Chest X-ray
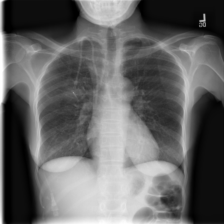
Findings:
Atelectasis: negative
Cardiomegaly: negative
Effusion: negative
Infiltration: positive
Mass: negative
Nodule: negative
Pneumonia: negative
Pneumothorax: negative
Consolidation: negative
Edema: negative
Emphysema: negative
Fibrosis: negative
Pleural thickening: negative
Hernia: negative